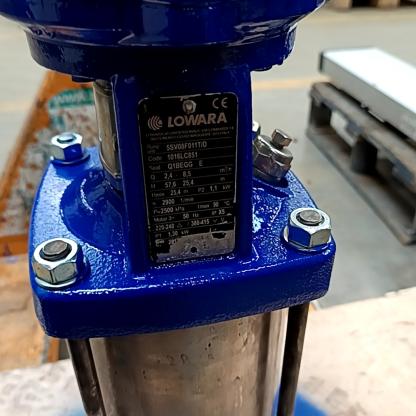
Klasa: tabliczka-znamionowa